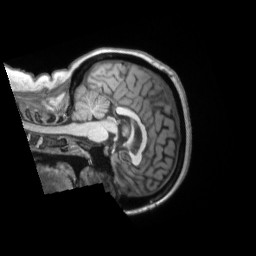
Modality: T1w
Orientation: sagittal
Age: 44
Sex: female
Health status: ill
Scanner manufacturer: siemens
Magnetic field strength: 3 T
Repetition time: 2.2 s
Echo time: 0.00157 s